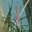
Label: 1